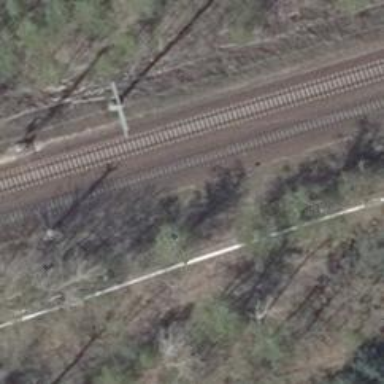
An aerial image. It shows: Railway signal.